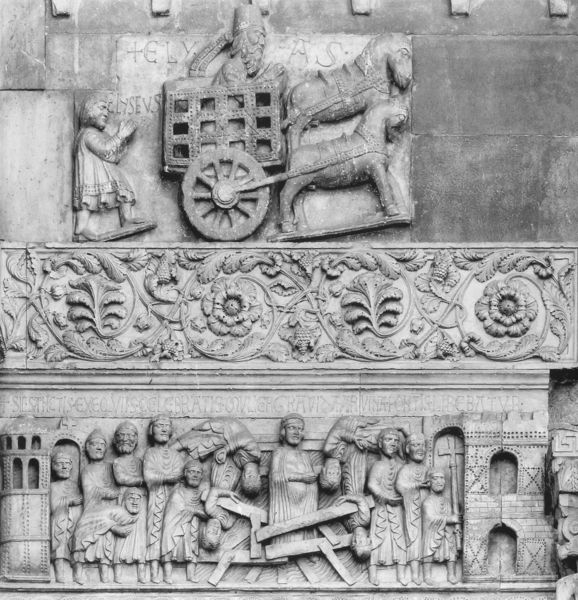
Titel: Fidenza, Dom
Standort: Fidenza, Dom S. Donnino (EU - I - Emilia-Romagna)
Schlagwörter: blätter, laub, mann, menschen, stadt, blume, blumen, marmor, männer, ornament, mensch, stein, blatt, karren, pferd, pferde, relief, schrift, kutsche, rad, wagen, soldaten, inschrift, antike, burg, kreuz, buchstabe, hässlich, beten, heer, rom, rosette, jesus, antik, prozession, bur, triumphbogen